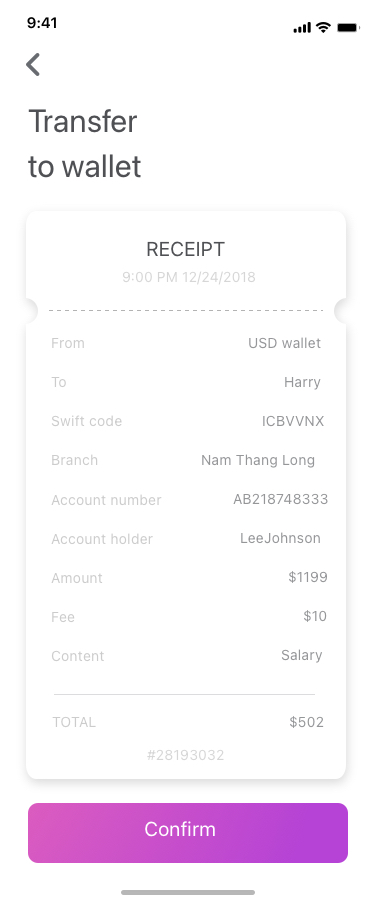
Text in this UI design:
Transfer
to wallet
Harry
ICBVVNX
Nam Thang Long
AB218748333
USD wallet
$502
TOTAL
Account number
Account holder
LeeJohnson
$1199
$10
Salary
Amount
Fee
Content
Branch
Swift code
To
From
#28193032
9:00 PM 12/24/2018
RECEIPT
Confirm